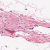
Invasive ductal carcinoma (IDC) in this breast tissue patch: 0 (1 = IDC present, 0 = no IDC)